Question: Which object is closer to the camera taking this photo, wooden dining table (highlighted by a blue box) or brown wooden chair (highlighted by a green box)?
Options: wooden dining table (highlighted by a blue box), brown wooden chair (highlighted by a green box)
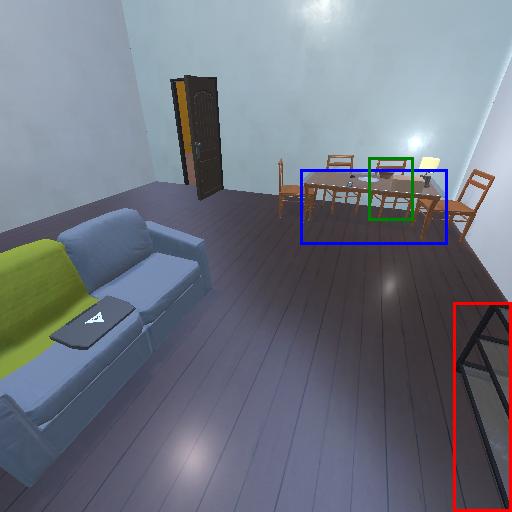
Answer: wooden dining table (highlighted by a blue box)